Question: I have an app that that exposes the android Camera API, my goal is to use the Camera in my activity "ScanVinFromBarcodeActivity" , in order to scan barcodes using (zxing liberary).
See the snapshot of my screen ( As you can see the people and my computer are rotated 90 degrees counter clockwise???:
By the way my device is a Galaxy S3.

The relevant snippet:
'''
surfaceChanged(SurfaceHolder holder, int format, int w, int h) method
{
.
.
.
/*rotate the image by 90 degrees clockwise , in order to correctly displayed the image , images seem to be -90 degrees (counter clockwise) rotated
* I even tried setting it to p.setRotation(0); , but still no effect.
*/p.setRotation(90);
mCamera.setParameters(p);
.
.
.
}
'''
But it has no effect, the image is still 90 counter clockwise, instead of the correct 0 degrees.
'''
package com.ty.ownerspoc.barcode;
import java.io.IOException;
import java.util.List;
import android.content.Context;
import android.hardware.Camera;
import android.hardware.Camera.Size;
import android.util.Log;
import android.view.SurfaceHolder;
import android.view.SurfaceView;
import android.view.ViewGroup;
import android.hardware.Camera.CameraInfo;
/** A basic Camera preview class */
public class CameraPreview extends SurfaceView implements
SurfaceHolder.Callback {
private SurfaceHolder mHolder;
private Camera mCamera;
private Context context;
public CameraPreview(Context context, Camera camera) {
super(context);
mCamera = camera;
this.context = context;
// Install a SurfaceHolder.Callback so we get notified when the
// underlying surface is created and destroyed.
mHolder = getHolder();
mHolder.addCallback(this);
// deprecated setting, but required on Android versions prior to 3.0
mHolder.setType(SurfaceHolder.SURFACE_TYPE_PUSH_BUFFERS);
}
public void surfaceCreated(SurfaceHolder holder) {
// The Surface has been created, now tell the camera where to draw the
// preview.
try {
mCamera.setPreviewDisplay(holder);
mCamera.startPreview();
} catch (IOException e) {
}
}
public void surfaceDestroyed(SurfaceHolder holder) {
// empty. Take care of releasing the Camera preview in your activity.
}
public void surfaceChanged(SurfaceHolder holder, int format, int w, int h) {
// If your preview can change or rotate, take care of those events here.
// Make sure to stop the preview before resizing or reformatting it.
if (mHolder.getSurface() == null) {
// preview surface does not exist
return;
}
// stop preview before making changes
try {
mCamera.stopPreview();
} catch (Exception e) {
// ignore: tried to stop a non-existent preview
}
Camera.Parameters p = mCamera.getParameters();
// get width & height of the SurfaceView
int SurfaceViewWidth = this.getWidth();
int SurfaceViewHeight = this.getHeight();
List<Size> sizes = p.getSupportedPreviewSizes();
Size optimalSize = getOptimalPreviewSize(sizes, SurfaceViewWidth, SurfaceViewHeight);
// set parameters
p.setPreviewSize(optimalSize.width, optimalSize.height);
/*rotate the image by 90 degrees clockwise , in order to correctly displayed the image , images seem to be -90 degrees (counter clockwise) rotated
* I even tried setting it to p.setRotation(0); , but still no effect.
*/
p.setRotation(90);
mCamera.setParameters(p);
// start preview with new settings
try {
mCamera.setPreviewDisplay(mHolder);
mCamera.startPreview();
} catch (Exception e) {
Log.d("CameraPreview , surfaceCreated() , orientation: ",
String.valueOf(e.getMessage()));
}
}// end surfaceChanged()
static Size getOptimalPreviewSize(List <Camera.Size>sizes, int w, int h) {
final double ASPECT_TOLERANCE = 0.1;
final double MAX_DOWNSIZE = 1.5;
double targetRatio = (double) w / h;
if (sizes == null) return null;
Size optimalSize = null;
double minDiff = Double.MAX_VALUE;
int targetHeight = h;
// Try to find an size match aspect ratio and size
for (Camera.Size size : sizes) {
double ratio = (double) size.width / size.height;
double downsize = (double) size.width / w;
if (downsize > MAX_DOWNSIZE) {
//if the preview is a lot larger than our display surface ignore it
//reason - on some phones there is not enough heap available to show the larger preview sizes
continue;
}
if (Math.abs(ratio - targetRatio) > ASPECT_TOLERANCE) continue;
if (Math.abs(size.height - targetHeight) < minDiff) {
optimalSize = size;
minDiff = Math.abs(size.height - targetHeight);
}
}
// Cannot find the one match the aspect ratio, ignore the requirement
//keep the max_downsize requirement
if (optimalSize == null) {
minDiff = Double.MAX_VALUE;
for (Size size : sizes) {
double downsize = (double) size.width / w;
if (downsize > MAX_DOWNSIZE) {
continue;
}
if (Math.abs(size.height - targetHeight) < minDiff) {
optimalSize = size;
minDiff = Math.abs(size.height - targetHeight);
}
}
}
//everything else failed, just take the closest match
if (optimalSize == null) {
minDiff = Double.MAX_VALUE;
for (Size size : sizes) {
if (Math.abs(size.height - targetHeight) < minDiff) {
optimalSize = size;
minDiff = Math.abs(size.height - targetHeight);
}
}
}
return optimalSize;
}
}//end class CameraPreview
'''
Responsible for launching the camera & layout.
'''
package com.ty.ownerspoc.barcode;
import java.io.IOException;
import com.google.zxing.BinaryBitmap;
import com.google.zxing.ChecksumException;
import com.google.zxing.FormatException;
import com.google.zxing.MultiFormatReader; //found via import at compile time, however was found at run time
import com.google.zxing.NotFoundException;
import com.google.zxing.RGBLuminanceSource;//found via import at compile time, however was found at run time
import com.google.zxing.Reader;
import com.google.zxing.Result;
import com.google.zxing.common.HybridBinarizer;
import android.annotation.SuppressLint;
import android.app.Activity;
import android.content.pm.PackageManager;
import android.content.res.Configuration;
import android.graphics.Bitmap;
import android.graphics.BitmapFactory;
import android.graphics.Point;
import android.hardware.Camera;
import android.hardware.Camera.CameraInfo;
import android.hardware.Camera.PictureCallback;
import android.os.Bundle;
import android.util.Log;
import android.view.Display;
import android.view.SurfaceView;
import android.view.View;
import android.widget.FrameLayout;
import android.widget.TextView;
import android.widget.Toast;
import com.ty.ownerspoc.R;
public class ScanVinFromBarcodeActivity extends Activity {
private Camera globalCamera;
private int cameraId = 0;
private TextView VINtext = null;
private View scanButton = null;
// bitmap from camera
private Bitmap bmpOfTheImageFromCamera = null;
// global flag whether a camera has been detected
private boolean isThereACamera = false;
// surfaceView for preview object
private FrameLayout frameLayoutBarcodeScanner = null;
private CameraPreview newCameraPreview = null;
private SurfaceView surfaceViewBarcodeScanner = null;
/*
* This method , finds FEATURE_CAMERA, opens the camera, set parameters ,
* add CameraPreview to layout, set camera surface holder, start preview
*/
private void initializeGlobalCamera() {
try {
if (!getPackageManager().hasSystemFeature(
PackageManager.FEATURE_CAMERA)) {
Toast.makeText(this, "No camera on this device",
Toast.LENGTH_LONG).show();
} else { // check for front camera ,and get the ID
cameraId = findFrontFacingCamera();
if (cameraId < 0) {
Toast.makeText(this, "No front facing camera found.",
Toast.LENGTH_LONG).show();
} else {
Log.d("ClassScanViewBarcodeActivity",
"camera was found , ID: " + cameraId);
// camera was found , set global camera flag to true
isThereACamera = true;
// OPEN
globalCamera = Camera.open(cameraId);
// pass surfaceView to CameraPreview
newCameraPreview = new CameraPreview(this, globalCamera);
// pass CameraPreview to Layout
frameLayoutBarcodeScanner.addView(newCameraPreview);
try {
globalCamera
.setPreviewDisplay(surfaceViewBarcodeScanner
.getHolder());
} catch (IOException e) {
// TODO Auto-generated catch block
e.printStackTrace();
}
// PREVIEW
globalCamera.startPreview();
Log.d("ClassScanViewBarcodeActivity",
"camera opened & previewing");
}
}// end else ,check for front camera
}// end try
catch (Exception exc) {
// in case of exception release resources & cleanup
if (globalCamera != null) {
globalCamera.stopPreview();
globalCamera.setPreviewCallback(null);
globalCamera.release();
globalCamera = null;
}
Log.d("ClassScanViewBarcodeActivity initializeGlobalCamera() exception:",
exc.getMessage());
}// end catch
}
// onCreate, instantiates layouts & surfaceView used for video preview
@Override
public void onCreate(Bundle savedInstanceState) {
super.onCreate(savedInstanceState);
setContentView(R.layout.activity_barcode_vin_scanner);
Log.d("ClassScanViewBarcodeActivity", "onCreate ");
// create surfaceView for previewing of camera image
frameLayoutBarcodeScanner = (FrameLayout) findViewById(R.id.FrameLayoutForPreview);
surfaceViewBarcodeScanner = (SurfaceView) findViewById(R.id.surfaceViewBarcodeScanner);
initializeGlobalCamera();
// create text area & scan button
VINtext = (TextView) findViewById(R.id.mytext);
scanButton = findViewById(R.id.webbutton);
// on click listener, onClick take a picture
scanButton.setOnClickListener(new View.OnClickListener() {
public void onClick(View v) {
try {
// if true take a picture
if (isThereACamera) {
Log.d("ClassScanViewBarcodeActivity",
"setOnClickListener() isThereACamera: "
+ isThereACamera);
globalCamera.takePicture(null, null, jpegCallback);
globalCamera.stopPreview();
// wait 2 secs , than start preview again
Thread.sleep(2000);
globalCamera.startPreview();
}
}// end try
catch (Exception exc) {
// in case of exception release resources & cleanup
if (globalCamera != null) {
globalCamera.stopPreview();
globalCamera.setPreviewCallback(null);
globalCamera.release();
globalCamera = null;
}
Log.d("ClassScanViewBarcodeActivity setOnClickListener() exceprtion:",
exc.getMessage());
}// end catch
}// end on Click
});// end OnClickListener() implementation
}// end onCreate
@Override
protected void onResume() {
Log.d("ClassScanViewBarcodeActivity, onResume() globalCamera:",
String.valueOf(globalCamera));
if (globalCamera != null) {
// START PREVIEW
globalCamera.startPreview();
} else {
initializeGlobalCamera();
}
super.onResume();
}
@Override
protected void onStop() {
if (globalCamera != null) {
globalCamera.stopPreview();
globalCamera.setPreviewCallback(null);
globalCamera.release();
globalCamera = null;
}
super.onStop();
}
PictureCallback jpegCallback = new PictureCallback() {
public void onPictureTaken(byte[] imgData, Camera camera) {
try {
// get the bitmap from camera imageData
bmpOfTheImageFromCamera = BitmapFactory.decodeByteArray(
imgData, 0, imgData.length);
BinaryBitmap bitmap = null;
if (bmpOfTheImageFromCamera != null) {
// convert bitmap to binary bitmap
bitmap = cameraBytesToBinaryBitmap(bmpOfTheImageFromCamera);
if (bitmap != null) {
// decode the VIN
String VIN = decodeBitmapToString(bitmap);
Log.d("***ClassScanViewBarcodeActivity ,onPictureTaken(): VIN ",
VIN);
VINtext.setText(VIN);
} else {
Log.d("ClassScanViewBarcodeActivity ,onPictureTaken(): bitmap=",
String.valueOf(bitmap));
}
} else {
Log.d("ClassScanViewBarcodeActivity , onPictureTaken(): bmpOfTheImageFromCamera = ",
String.valueOf(bmpOfTheImageFromCamera));
}
}// end try
catch (Exception exc) {
exc.getMessage();
Log.d("ClassScanViewBarcodeActivity , scanButton.setOnClickListener(): exception = ",
exc.getMessage());
}
}// end onPictureTaken()
};// jpegCallback implementation
private int findFrontFacingCamera() {
int cameraId = -1;
// Search for the front facing camera
int numberOfCameras = Camera.getNumberOfCameras();
for (int i = 0; i < numberOfCameras; i++) {
CameraInfo info = new CameraInfo();
Camera.getCameraInfo(i, info);
if (info.facing == CameraInfo.CAMERA_FACING_BACK) {
Log.d("ClassScanViewBarcodeActivity , findFrontFacingCamera(): ",
"Camera found");
cameraId = i;
break;
}
}
return cameraId;
}// end findFrontFacingCamera()
@Override
protected void onPause() {
if (globalCamera != null) {
globalCamera.stopPreview();
globalCamera.setPreviewCallback(null);
globalCamera.release();
globalCamera = null;
}
super.onPause();
}// end onPause()
public String decodeBitmapToString(BinaryBitmap bitmap) {
Reader reader = null;
Result result = null;
String textResult = null;
try {
reader = new MultiFormatReader();
if (bitmap != null) {
result = reader.decode(bitmap);
if (result != null) {
textResult = result.getText();
} else {
Log.d("ClassScanViewBarcodeActivity , String decodeBitmapToString (BinaryBitmap bitmap): result = ",
String.valueOf(result));
}
} else {
Log.d("ClassScanViewBarcodeActivity , String decodeBitmapToString (BinaryBitmap bitmap): bitmap = ",
String.valueOf(bitmap));
}
/*
* byte[] rawBytes = result.getRawBytes(); BarcodeFormat format =
* result.getBarcodeFormat(); ResultPoint[] points =
* result.getResultPoints();
*/
} catch (NotFoundException e) {
// TODO Auto-generated catch block
e.printStackTrace();
} catch (ChecksumException e) {
// TODO Auto-generated catch block
e.printStackTrace();
} catch (FormatException e) {
// TODO Auto-generated catch block
e.printStackTrace();
}
return textResult;
}// end decodeBitmapToString (BinaryBitmap bitmap)
public BinaryBitmap cameraBytesToBinaryBitmap(Bitmap bitmap) {
BinaryBitmap binaryBitmap = null;
if (bitmap != null) {
int[] pixels = new int[bitmap.getHeight() * bitmap.getWidth()];
bitmap.getPixels(pixels, 0, 0, bitmap.getWidth() - 1,
bitmap.getHeight() - 1, bitmap.getWidth(),
bitmap.getHeight());
RGBLuminanceSource source = new RGBLuminanceSource(
bitmap.getWidth(), bitmap.getHeight(), pixels);
HybridBinarizer bh = new HybridBinarizer(source);
binaryBitmap = new BinaryBitmap(bh);
} else {
Log.d("ClassScanViewBarcodeActivity , cameraBytesToBinaryBitmap (Bitmap bitmap): bitmap = ",
String.valueOf(bitmap));
}
return binaryBitmap;
}
@SuppressLint("NewApi")
@SuppressWarnings("deprecation")
/*
* The method getScreenOrientation() return screen orientation either
* landscape or portrait. IF width < height , than orientation = portrait,
* ELSE landscape For backwards compatibility we use to methods to detect
* the orientation. The first method is for API versions prior to 13 or
* HONEYCOMB.
*/
public int getScreenOrientation() {
int currentapiVersion = android.os.Build.VERSION.SDK_INT;
// if API version less than 13
Display getOrient = getWindowManager().getDefaultDisplay();
int orientation = Configuration.ORIENTATION_UNDEFINED;
if (currentapiVersion < android.os.Build.VERSION_CODES.HONEYCOMB) {
// Do something for API version less than HONEYCOMB
if (getOrient.getWidth() == getOrient.getHeight()) {
orientation = Configuration.ORIENTATION_SQUARE;
} else {
if (getOrient.getWidth() < getOrient.getHeight()) {
orientation = Configuration.ORIENTATION_PORTRAIT;
} else {
orientation = Configuration.ORIENTATION_LANDSCAPE;
}
}
} else {
// Do something for API version greater or equal to HONEYCOMB
Point size = new Point();
this.getWindowManager().getDefaultDisplay().getSize(size);
int width = size.x;
int height = size.y;
if (width < height) {
orientation = Configuration.ORIENTATION_PORTRAIT;
} else {
orientation = Configuration.ORIENTATION_LANDSCAPE;
}
}
return orientation;
}// end getScreenOrientation()
}// end class activity
'''
'''
<?xml version="1.0" encoding="utf-8"?>
<LinearLayout xmlns:android="http://schemas.android.com/apk/res/android"
android:layout_width="fill_parent"
android:layout_height="fill_parent"
android:orientation="vertical"
android:padding="20dip" >
<TextView
android:layout_width="fill_parent"
android:layout_height="wrap_content"
android:gravity="center_horizontal"
android:padding="20dip"
android:text="@string/decode_label"
android:textColor="@color/mbackground1" />
<TextView
android:id="@+id/mytext"
android:layout_width="wrap_content"
android:layout_height="wrap_content"
android:background="@color/mbackground2"
android:gravity="center_horizontal"
android:padding="20dip"
android:textColor="@color/mytextcolor" />
<TextView
android:layout_width="fill_parent"
android:layout_height="wrap_content"
android:gravity="center_horizontal"
android:padding="20dip"
android:text="@string/continue_label"
android:textColor="@color/mytextcolor" />
<Button
android:id="@+id/webbutton"
android:layout_width="fill_parent"
android:layout_height="wrap_content"
android:text="@string/web_button"
android:textColor="@color/mytextcolor" />
<FrameLayout
android:id="@+id/FrameLayoutForPreview"
android:layout_width="fill_parent"
android:layout_height="fill_parent"
android:layout_weight="1">
<SurfaceView
android:id="@+id/surfaceViewBarcodeScanner"
android:layout_width="wrap_content"
android:layout_height="wrap_content" />
</FrameLayout>
</LinearLayout>
'''
Any help will be appreciated.
Thanks
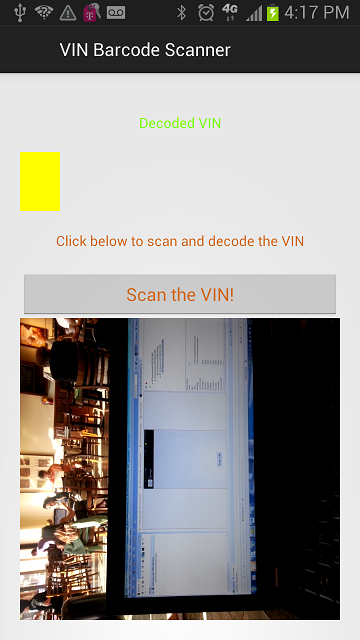
Answer: If you call mCamera.setDisplayOrientation(90) before you call setPreviewDisplay in your surfaceCreated method this should fix the SurfaceView orientation but the image rotation will still be wrong.
I'm currently working on a Nexus 7 and Galaxy S3 and calling setRotation(270) on the camera parameters with the Nexus (front-facing camera only) fixes the image rotation. This setter seems to have no effect on the S3.
What I'm doing at the moment is rotating the image itself 90 degrees in the onPictureTaken handler, for a front-facing camera the rotation needs to be anti-clockwise (-90):
'''
Matrix matrix = new Matrix();
matrix.postRotate(90);
Bitmap rotatedBitmap = Bitmap.createBitmap(bitmap, 0, 0, bmpWidth, bmpHeight, matrix, true);
'''
This works for the two devices I mentioned, but I am concerned as to how this will behave on other devices.